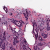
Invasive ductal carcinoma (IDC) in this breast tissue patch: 1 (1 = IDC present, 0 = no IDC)